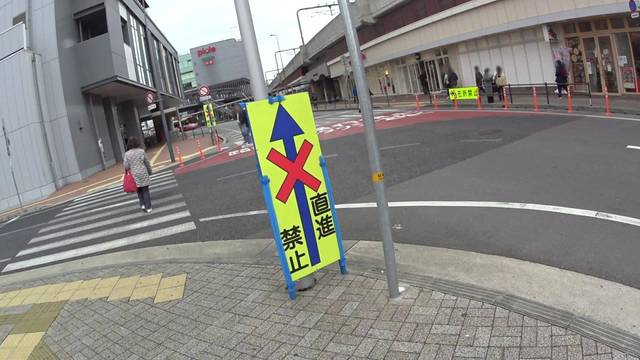
Region: Japan
Coordinates: 34.828, 134.689